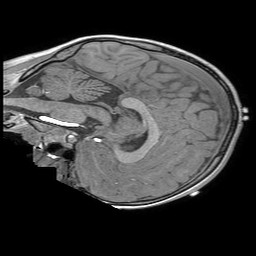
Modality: T1w
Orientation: sagittal
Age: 6
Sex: female
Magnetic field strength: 3 T